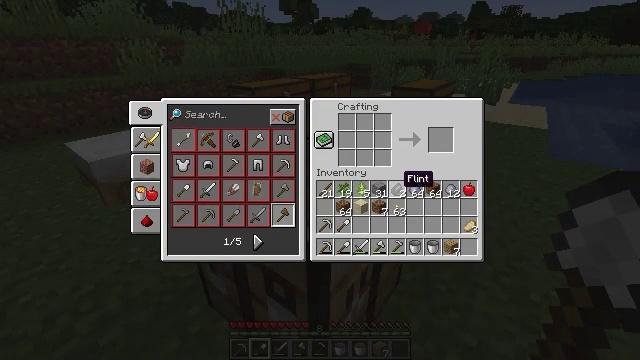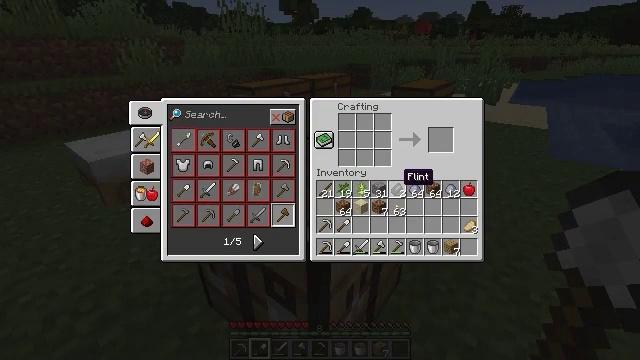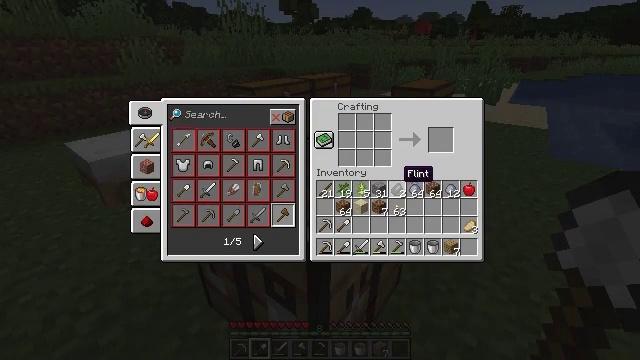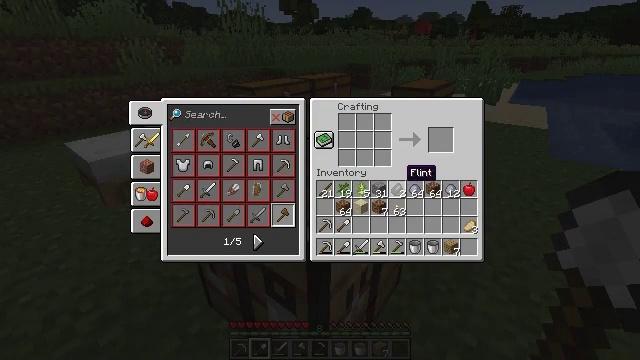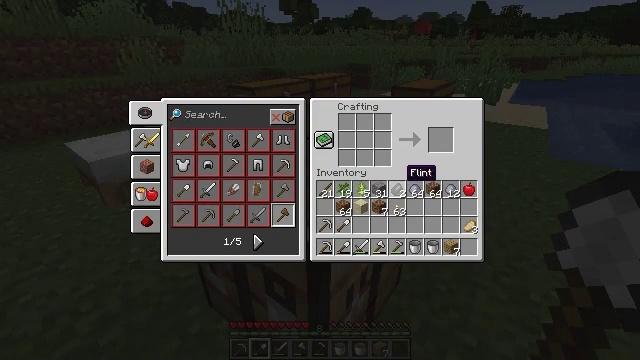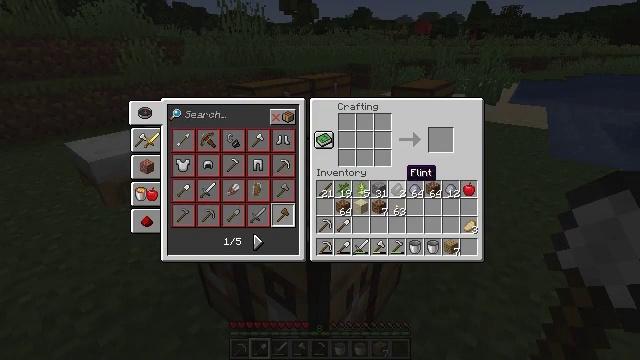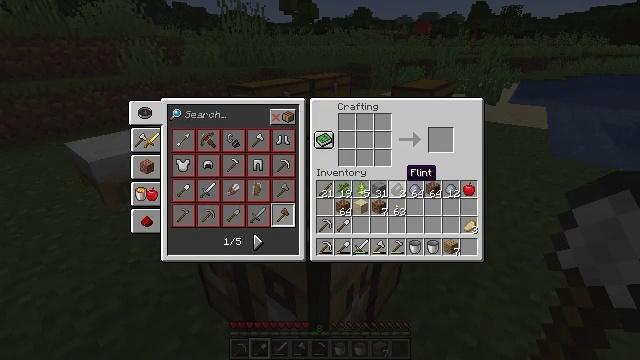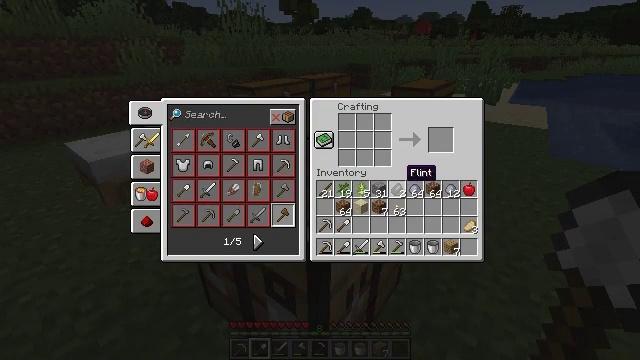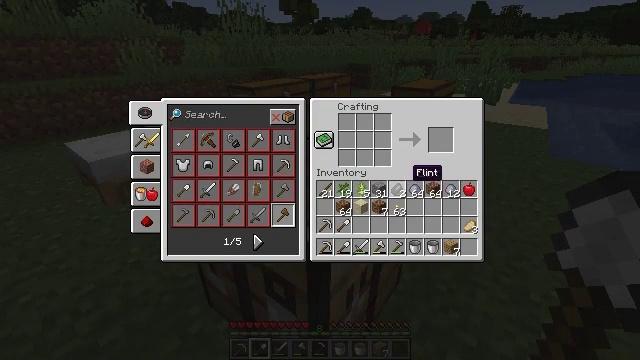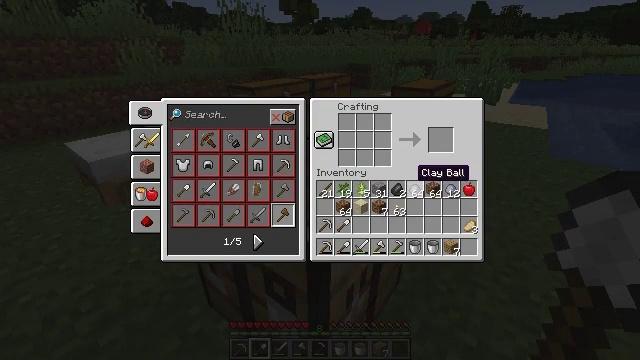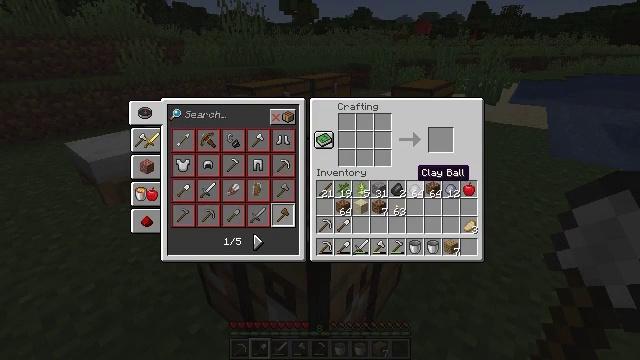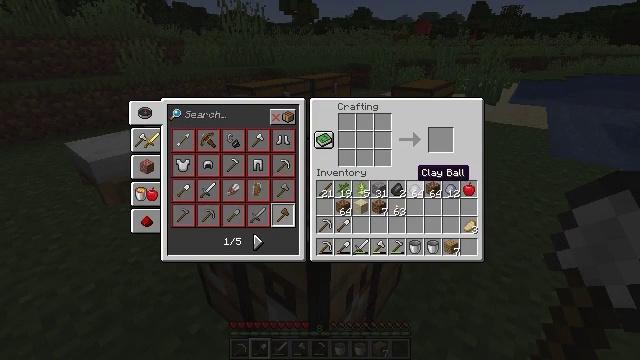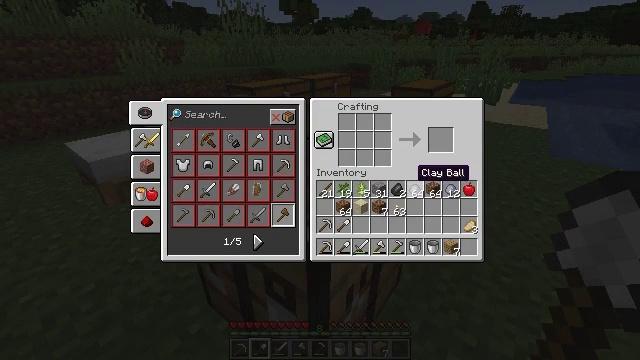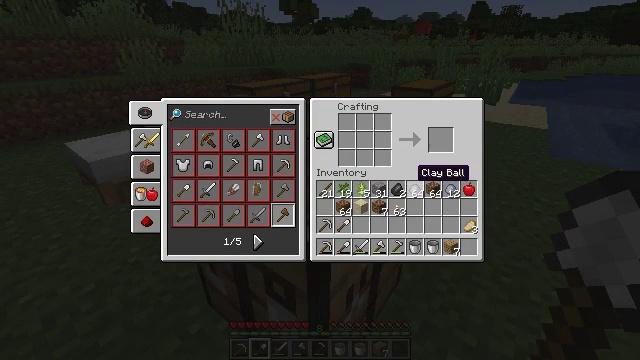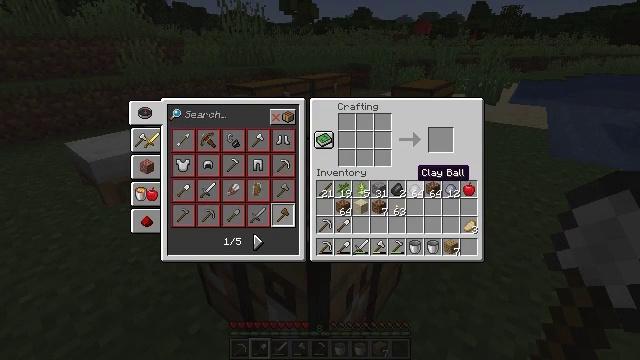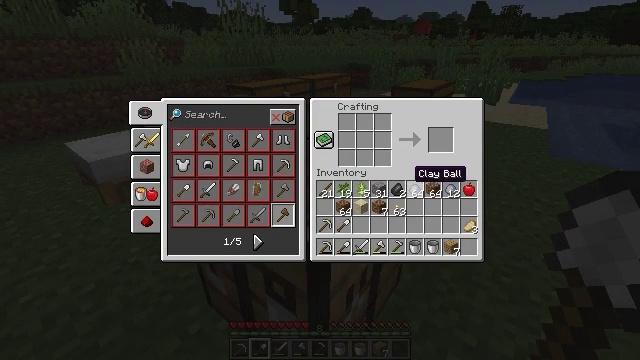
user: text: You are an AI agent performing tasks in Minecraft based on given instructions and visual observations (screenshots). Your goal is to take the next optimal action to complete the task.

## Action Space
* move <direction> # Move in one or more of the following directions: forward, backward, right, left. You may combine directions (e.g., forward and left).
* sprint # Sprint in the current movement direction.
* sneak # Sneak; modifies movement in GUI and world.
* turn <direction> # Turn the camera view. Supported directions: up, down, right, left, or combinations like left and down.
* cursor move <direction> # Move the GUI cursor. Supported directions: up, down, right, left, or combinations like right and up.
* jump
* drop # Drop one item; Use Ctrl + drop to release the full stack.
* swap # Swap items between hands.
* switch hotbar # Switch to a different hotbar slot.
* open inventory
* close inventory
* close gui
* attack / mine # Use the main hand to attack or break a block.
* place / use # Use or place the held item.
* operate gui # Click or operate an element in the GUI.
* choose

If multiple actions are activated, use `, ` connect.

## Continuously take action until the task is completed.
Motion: motion action
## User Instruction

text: Craft the fletching table in the crafting grid.
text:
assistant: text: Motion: no_op
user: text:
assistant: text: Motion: no_op
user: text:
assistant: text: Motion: no_op
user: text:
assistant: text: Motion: no_op
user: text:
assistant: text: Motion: no_op
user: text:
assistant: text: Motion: no_op
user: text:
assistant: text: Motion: no_op
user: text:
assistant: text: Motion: no_op
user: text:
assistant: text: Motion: no_op
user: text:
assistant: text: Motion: no_op
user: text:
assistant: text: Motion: no_op
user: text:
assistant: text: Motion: no_op
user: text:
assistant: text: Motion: no_op
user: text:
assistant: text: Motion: no_op
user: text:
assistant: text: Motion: no_op
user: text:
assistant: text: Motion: cursor move left
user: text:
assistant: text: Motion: no_op
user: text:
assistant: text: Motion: cursor move left
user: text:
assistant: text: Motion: no_op
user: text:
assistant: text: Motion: no_op
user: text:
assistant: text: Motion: no_op
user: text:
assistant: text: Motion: no_op
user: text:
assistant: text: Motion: no_op
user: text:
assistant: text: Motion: no_op
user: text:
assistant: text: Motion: no_op
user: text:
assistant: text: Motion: no_op
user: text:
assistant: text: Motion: no_op
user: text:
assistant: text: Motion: no_op
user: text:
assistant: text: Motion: no_op
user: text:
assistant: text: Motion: no_op